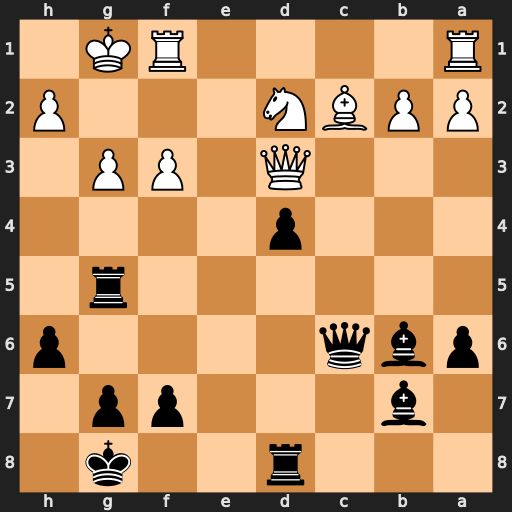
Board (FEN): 3r2k1/1b3pp1/pbq4p/6r1/3p4/3Q1PP1/PPBN3P/R4RK1
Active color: b
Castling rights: -
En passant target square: -
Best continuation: Qxc2 Qxc2 d3+ Kg2 dxc2